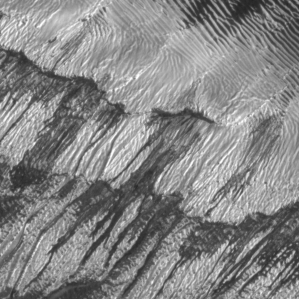
Label: frost